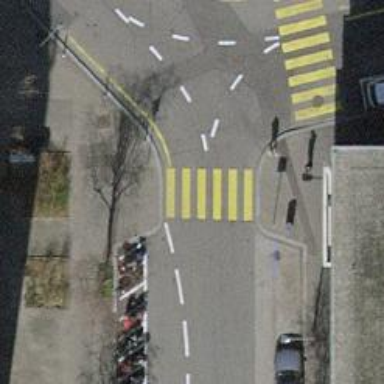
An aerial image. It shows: Uncontrolled road crossing.